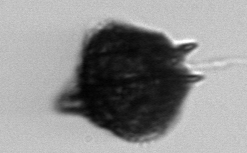
Label: Gonyaulax